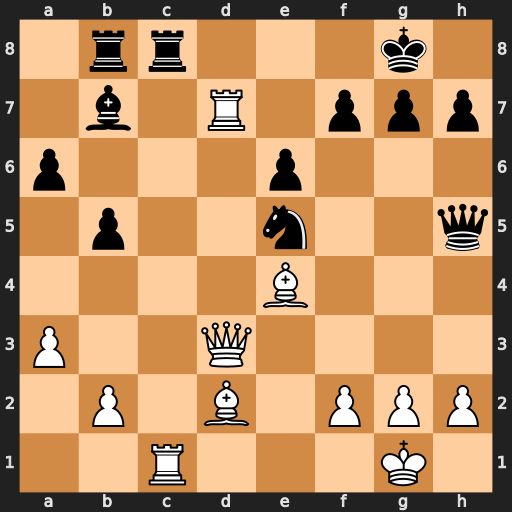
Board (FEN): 1rr3k1/1b1R1ppp/p3p3/1p2n2q/4B3/P2Q4/1P1B1PPP/2R3K1
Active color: w
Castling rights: -
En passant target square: -
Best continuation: Rxc8+ Rxc8 Rd8+ Rxd8 Qxd8#